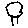
Label: tree